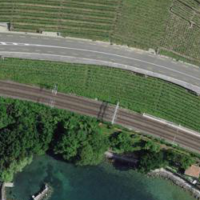
EUNIS habitat code: 54
Species observed at this site:
Sporobolus indicus
Ficus carica